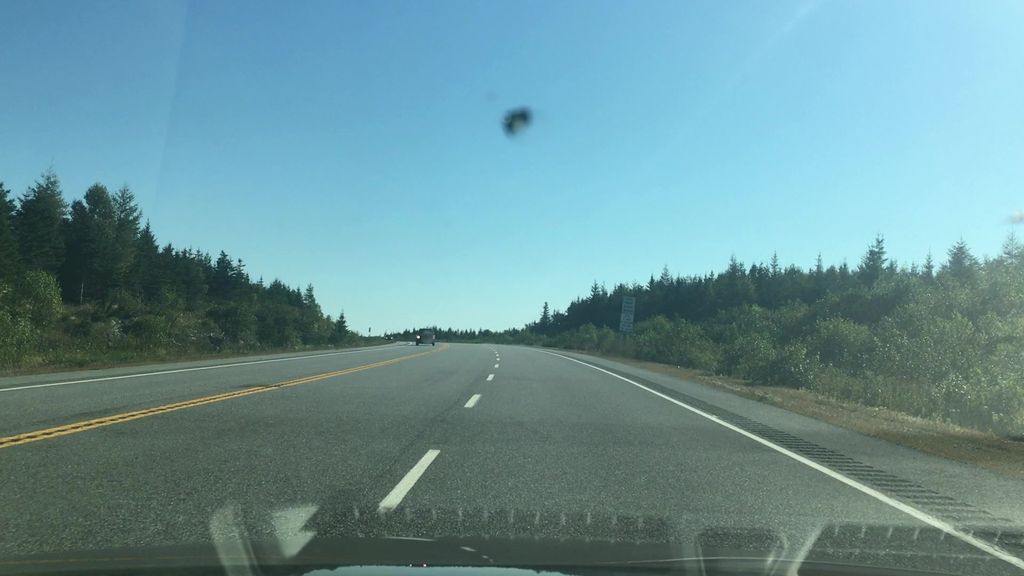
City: halifax